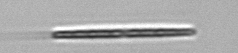
Label: pennate